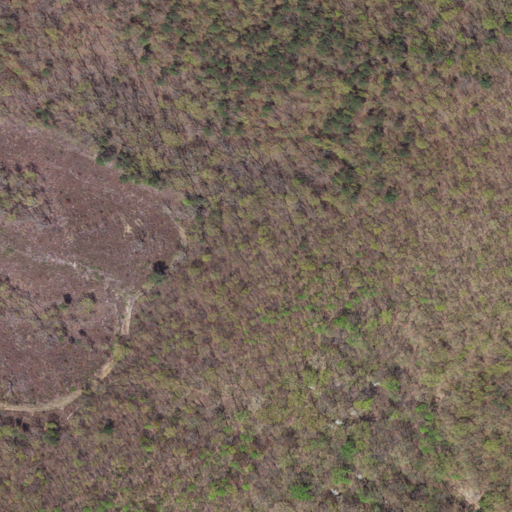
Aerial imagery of ridge(s) in Virginia named Chestnut Ridge containing deciduous forest and mixed forest